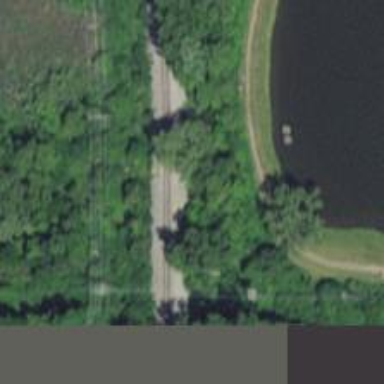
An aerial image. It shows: Culvert tunnel.